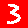
Digit: 3